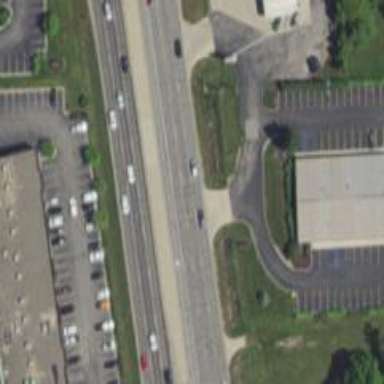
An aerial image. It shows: Primary highway.